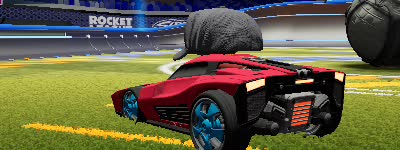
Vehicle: breakout